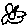
Label: flower